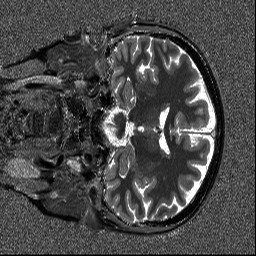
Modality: T1map
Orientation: coronal
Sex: female